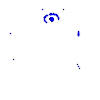
Particle: pion